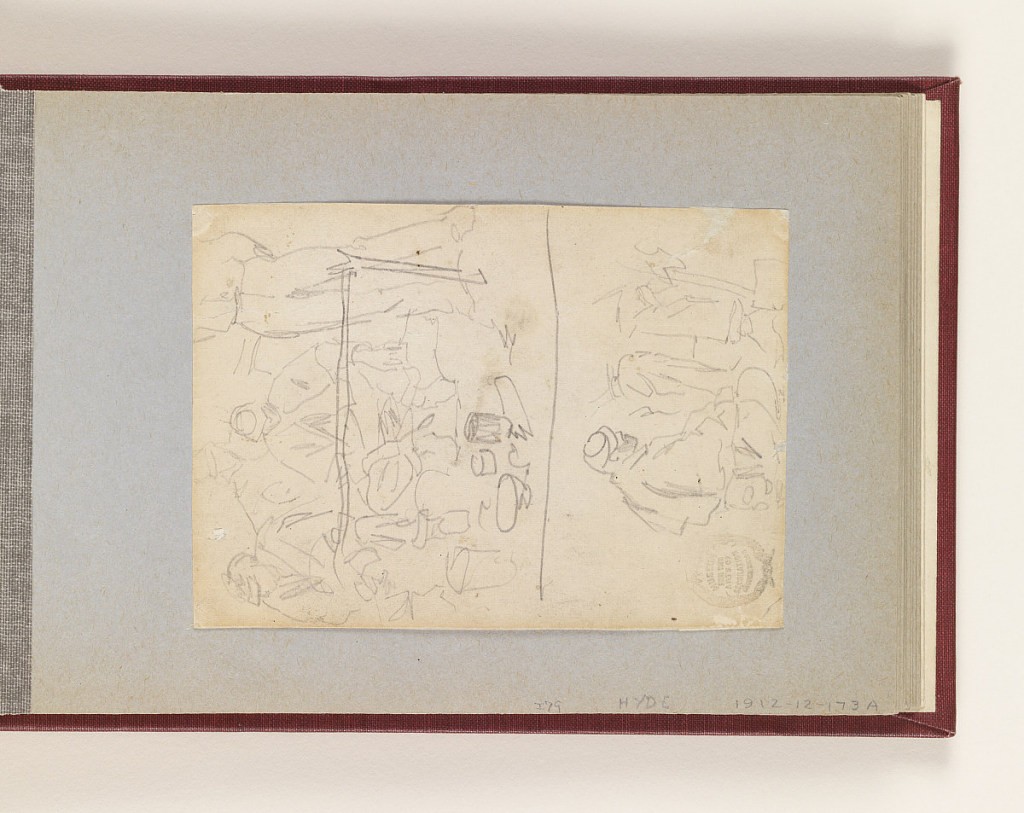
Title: Sketches of Soldiers
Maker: Winslow Homer, American, 1836–1910
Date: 1862
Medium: Graphite on cream wove paper, laid down
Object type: Drawing
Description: Vertical view in two registers; upper shows four soldiers round a fire on which food is warming; lower shows seated soldier and the legs from the knees downward of another.